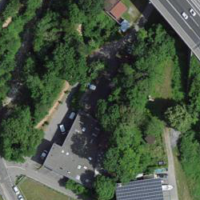
EUNIS habitat code: 57
Species observed at this site:
Cornus sanguinea
Corylus avellana